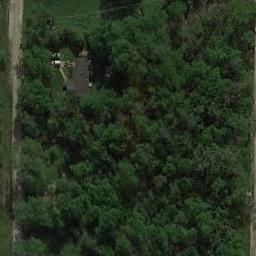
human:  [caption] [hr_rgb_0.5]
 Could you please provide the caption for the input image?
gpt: There is a bare land in this forest .

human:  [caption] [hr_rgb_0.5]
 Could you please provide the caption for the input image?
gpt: The forest has a lot of dense dark green trees and a house .

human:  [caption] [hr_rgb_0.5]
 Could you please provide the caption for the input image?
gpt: The forest is next to the road .

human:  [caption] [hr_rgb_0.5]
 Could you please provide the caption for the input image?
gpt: Many green trees are in a forest  beside a road .

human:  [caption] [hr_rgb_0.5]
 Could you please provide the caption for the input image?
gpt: A dense green forest beside a road .